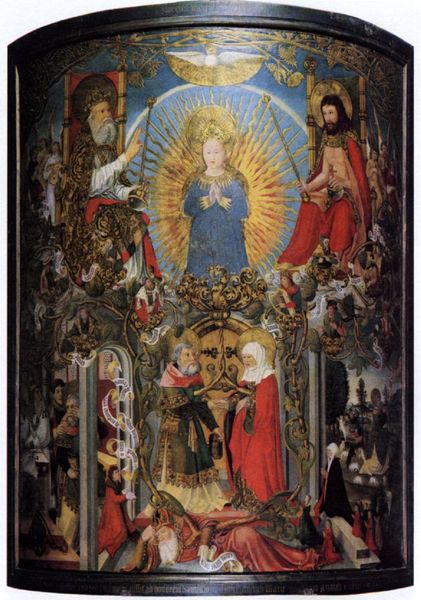
Titel: Verlobung der heiligen Katharina
Künstler: Lukas Cranach
Standort: Erfurt, Dom (EU - D - Thüringen)
Schlagwörter: blau, gott, himmel, säulen, barock, taube, gold, rund, bogen, strahlen, altar, nimbus, christus, jesus, mittelalter, krönung, maria, mutter gottes, gewölbt, stifter, schriftband, heiliger geist, gottvater, holzmalerei, trinität, chrisuts, krönung mariae, gottsohn, trinitas